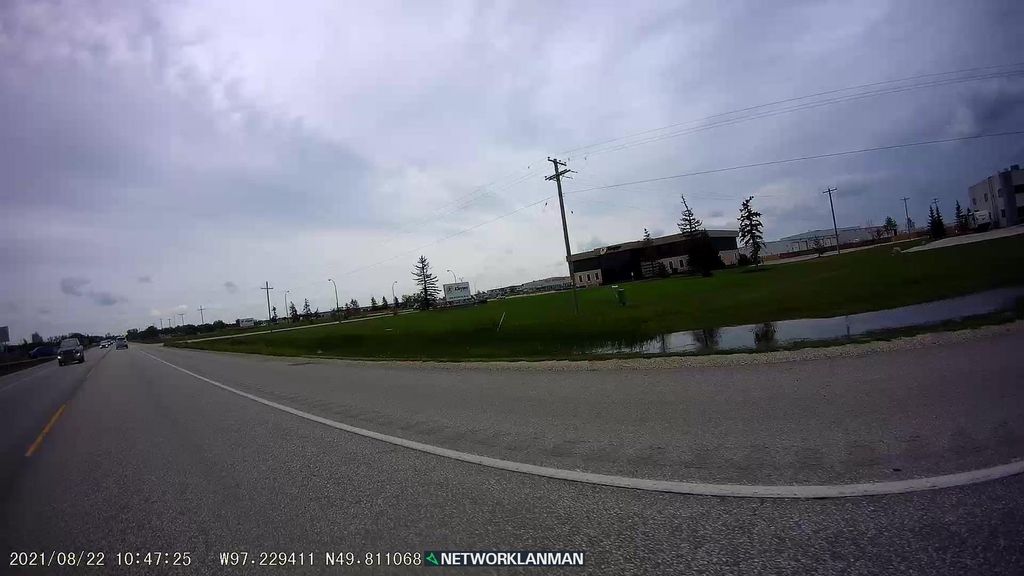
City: winnipeg